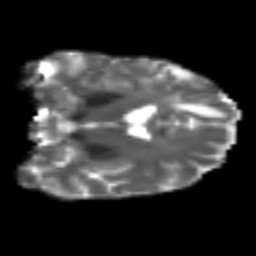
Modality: T2w
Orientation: coronal
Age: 40
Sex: female
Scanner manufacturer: siemens
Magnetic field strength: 3 T
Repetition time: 4.987 s
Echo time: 0.0792 s